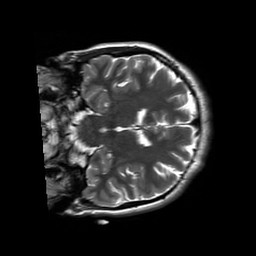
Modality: T2w
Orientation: coronal
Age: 26
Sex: female
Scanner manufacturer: siemens
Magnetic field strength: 3 T
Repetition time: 8.53 s
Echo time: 0.091 s